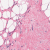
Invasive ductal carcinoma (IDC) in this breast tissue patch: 1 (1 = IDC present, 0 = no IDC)